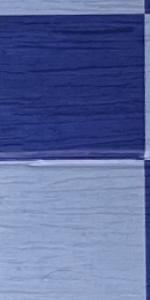
Label: Empty